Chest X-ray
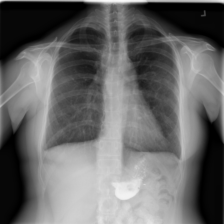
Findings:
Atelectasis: negative
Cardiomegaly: negative
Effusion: negative
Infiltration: negative
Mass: negative
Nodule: negative
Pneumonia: negative
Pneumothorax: negative
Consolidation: negative
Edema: negative
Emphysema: negative
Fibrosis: negative
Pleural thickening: negative
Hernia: negative